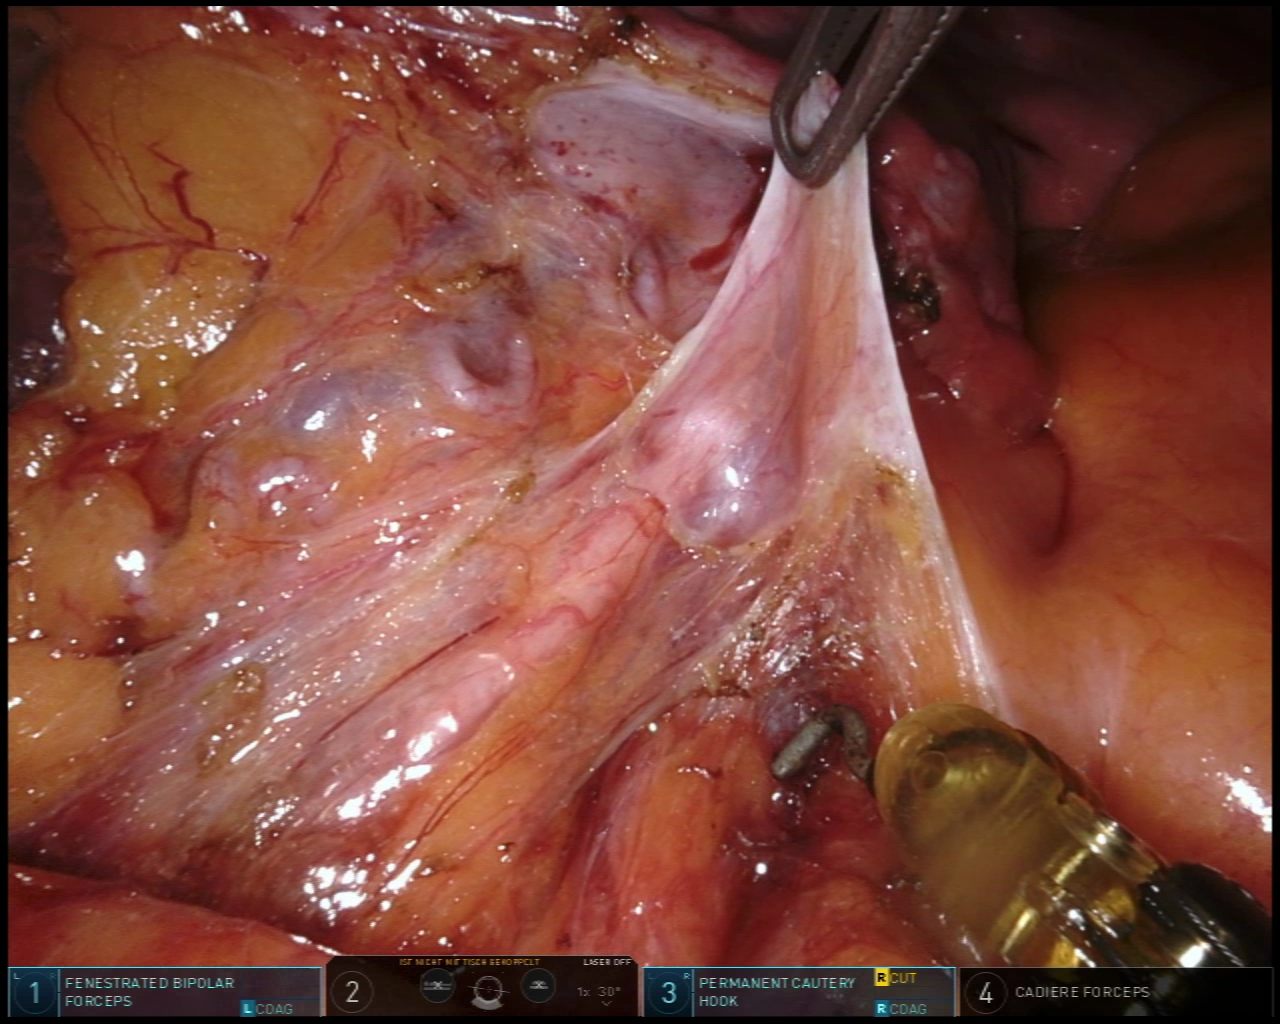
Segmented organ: ureter
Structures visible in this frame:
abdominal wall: no
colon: no
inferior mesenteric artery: no
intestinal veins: no
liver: no
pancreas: no
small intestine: no
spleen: no
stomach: no
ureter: yes
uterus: yes
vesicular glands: no